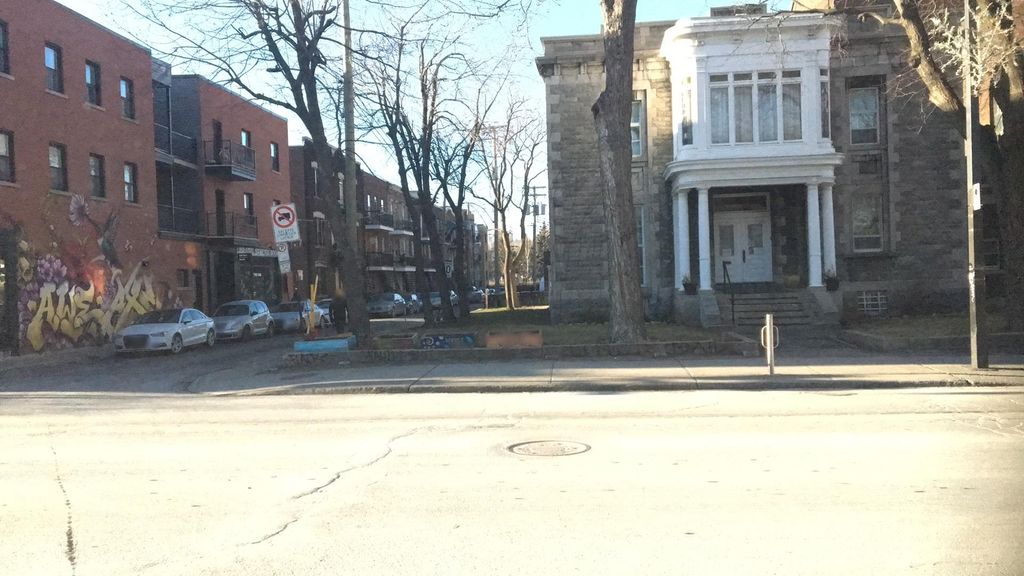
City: montreal